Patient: sex M, age 43
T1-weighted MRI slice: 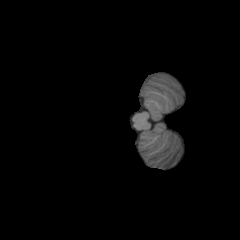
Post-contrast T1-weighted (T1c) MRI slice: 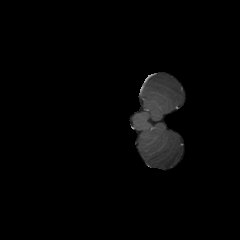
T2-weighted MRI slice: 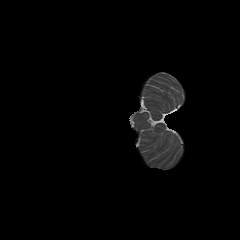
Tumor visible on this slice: no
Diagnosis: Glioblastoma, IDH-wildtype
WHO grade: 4